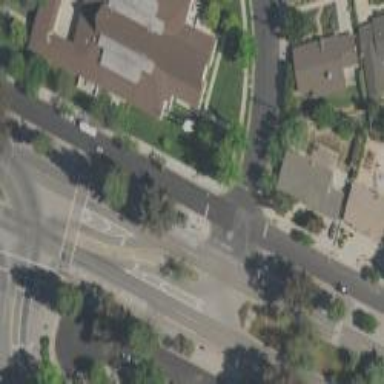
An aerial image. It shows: Road with stop sign.